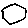
Label: hexagon